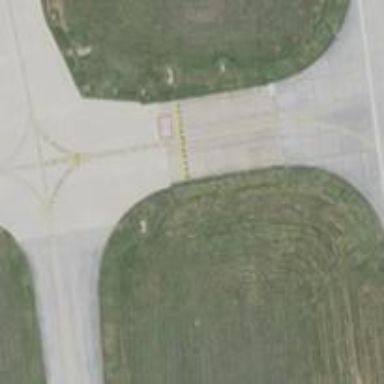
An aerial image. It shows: View of taxiway at the airport.